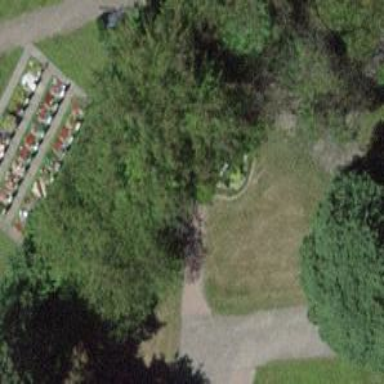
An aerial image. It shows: Wayside cross with historic significance.